Field crop: tomato
Growth stage: 1
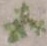
Species: portulaca